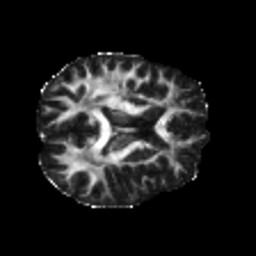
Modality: FA
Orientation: axial
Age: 24
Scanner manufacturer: philips
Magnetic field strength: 3 T
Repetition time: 8.6 s
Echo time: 0.127 s